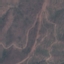
Land use / land cover: HerbaceousVegetation